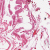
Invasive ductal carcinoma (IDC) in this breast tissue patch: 0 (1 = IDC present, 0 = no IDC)